Interaction volume radius: 10 \u00c5
Interaction volume height: 30 \u00c5
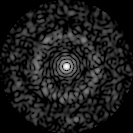
Disorder parameter: 0.8424